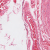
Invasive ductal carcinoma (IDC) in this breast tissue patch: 0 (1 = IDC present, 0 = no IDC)